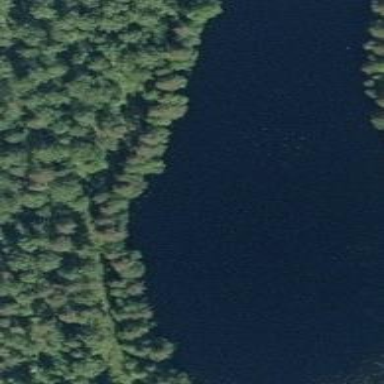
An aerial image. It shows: Beautiful lake surrounded by nature.